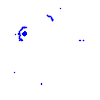
Particle: electron